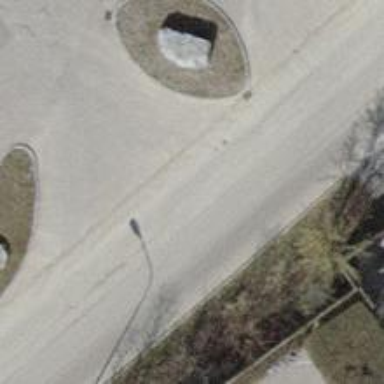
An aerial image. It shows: Residential road with asphalt surface and separate sidewalk.